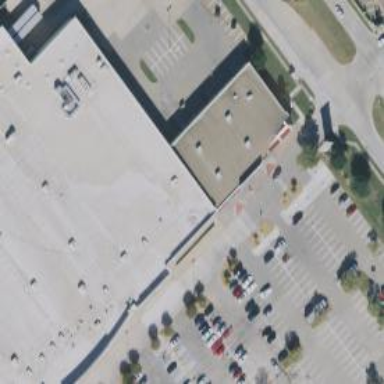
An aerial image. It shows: Retail building.